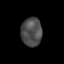
Tissue: skin
Cell type: Epithelial cells
Senescence score: 0.2103
Nuclear area (px): 584
Mean DAPI intensity: 77.216